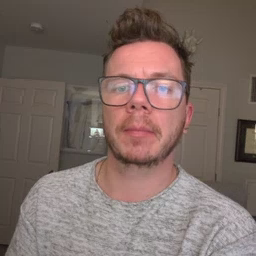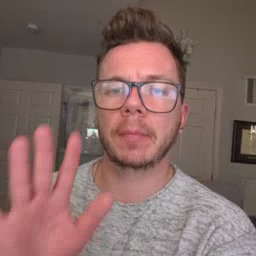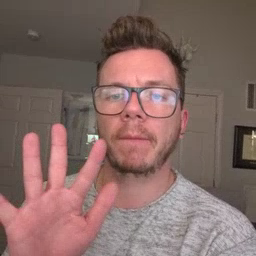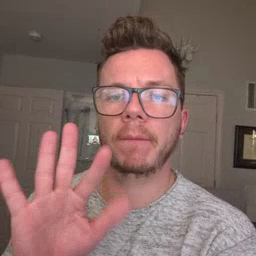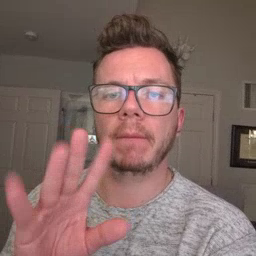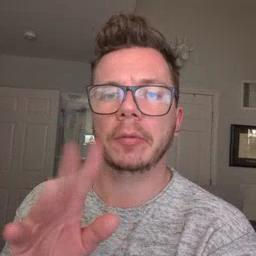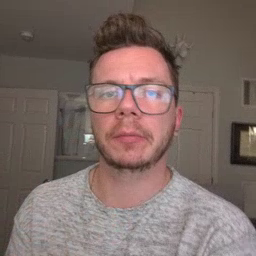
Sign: finger